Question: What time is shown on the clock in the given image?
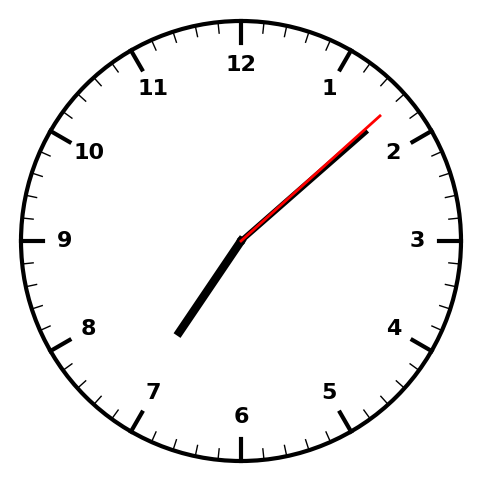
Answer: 07:08:08